Here is the wavelet time-frequency representation (scalogram) of a rolling-element bearing's vibration measurement. Classify the bearing condition as one of: normal, inner_race, outer_race, ball.
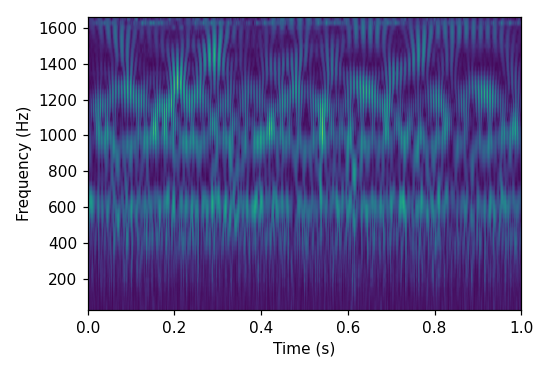
Answer: outer_race